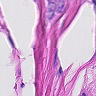
Metastatic tissue present: yes